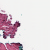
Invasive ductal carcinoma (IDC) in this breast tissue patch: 0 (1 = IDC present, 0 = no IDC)